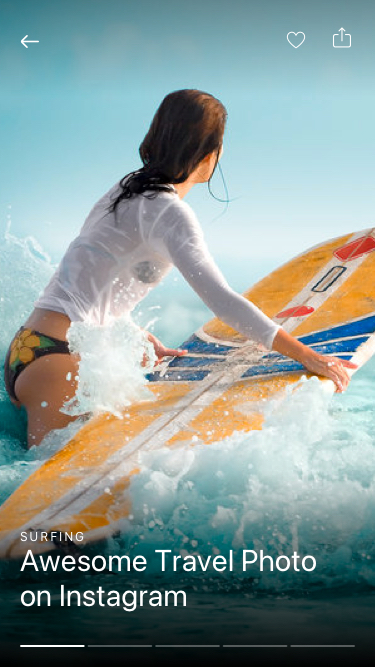
Text in this UI design:
Awesome Travel Photo on Instagram
SURFING